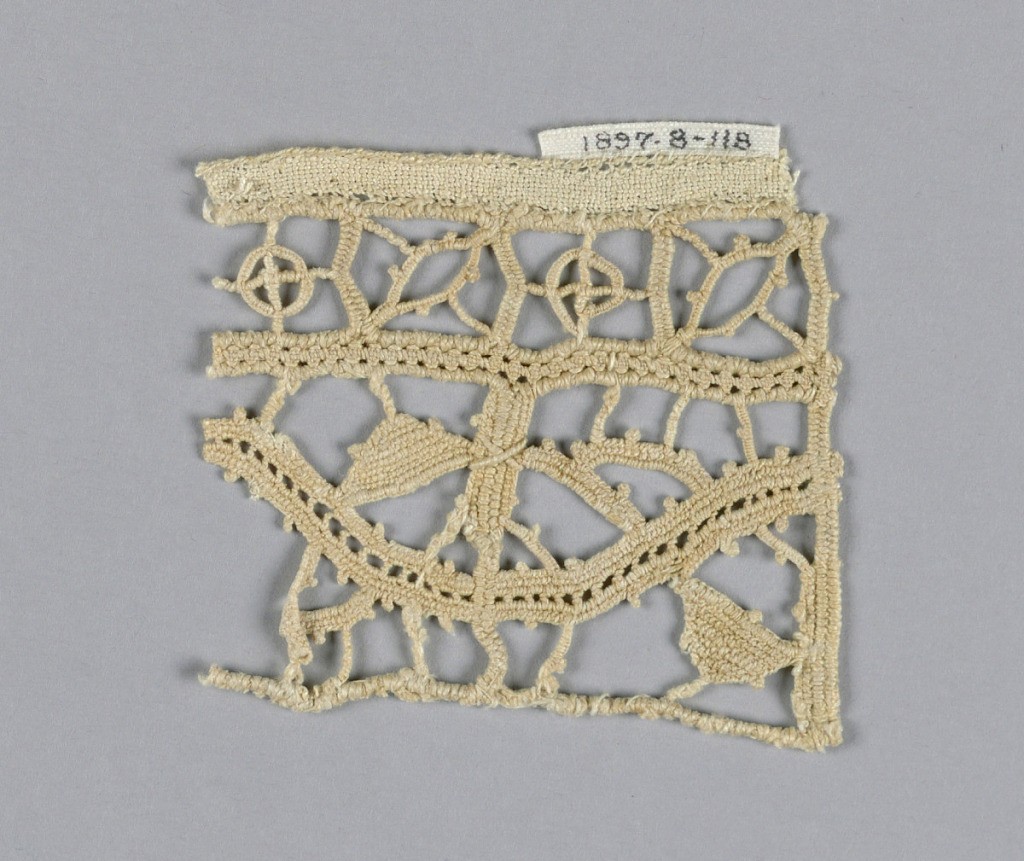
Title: Fragment
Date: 16th century
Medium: linen Technique: withdrawn element with needle lace (reticella)
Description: Fragment of reticella insertion lace. Serpentine line in a central band topped by a narrow band with small circles and oval diagonals.